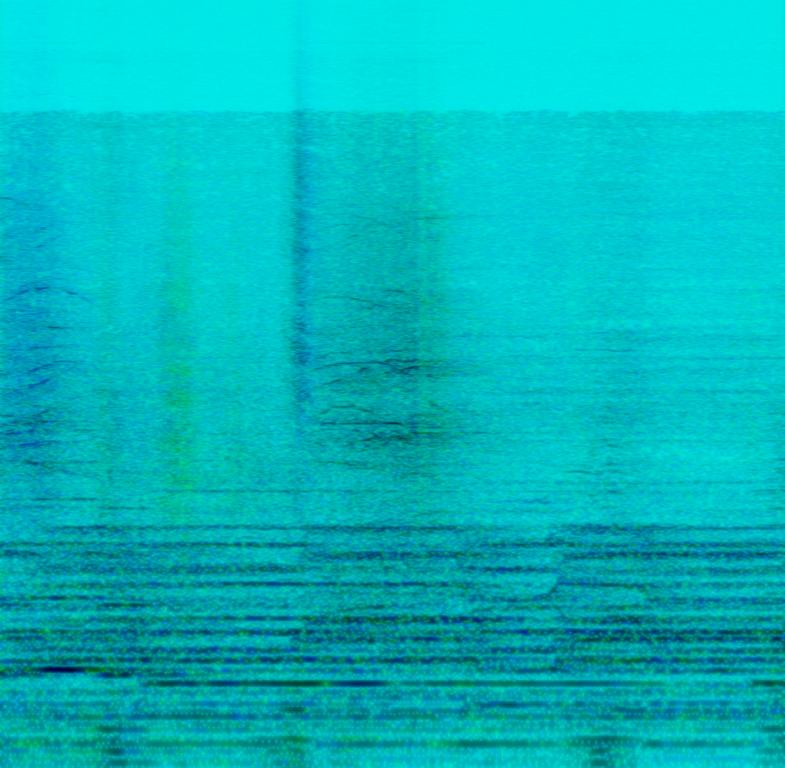
The song is an instrumental. The tempo is slow with a choir harmonising and creating ethereal chants, string section and a philharmonic orchestra harmony backing. The song is ethereal and magical. The song has poor audio quality.